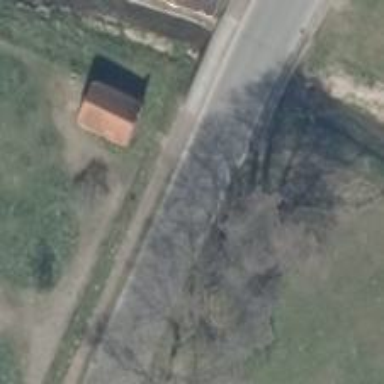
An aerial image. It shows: Secondary road with asphalt surface passing over bridge.